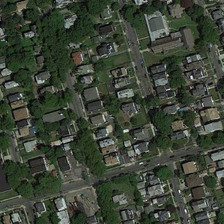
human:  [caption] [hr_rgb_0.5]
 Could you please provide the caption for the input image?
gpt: houses are lined up closely among trees and lawns in each block .

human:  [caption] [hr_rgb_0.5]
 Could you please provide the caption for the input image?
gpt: houses are lined up closely among trees and lawns in each block .

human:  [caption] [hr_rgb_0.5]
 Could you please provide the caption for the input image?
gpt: neatly arranged rectangular residential blocks are decorated with rows of trees .

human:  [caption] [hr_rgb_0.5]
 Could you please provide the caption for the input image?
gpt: the tress cover the residential which has some brown and grey flats .

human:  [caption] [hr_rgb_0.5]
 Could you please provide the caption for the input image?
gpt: many buildings and green trees are in a dense residential area .